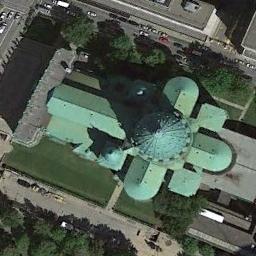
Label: church